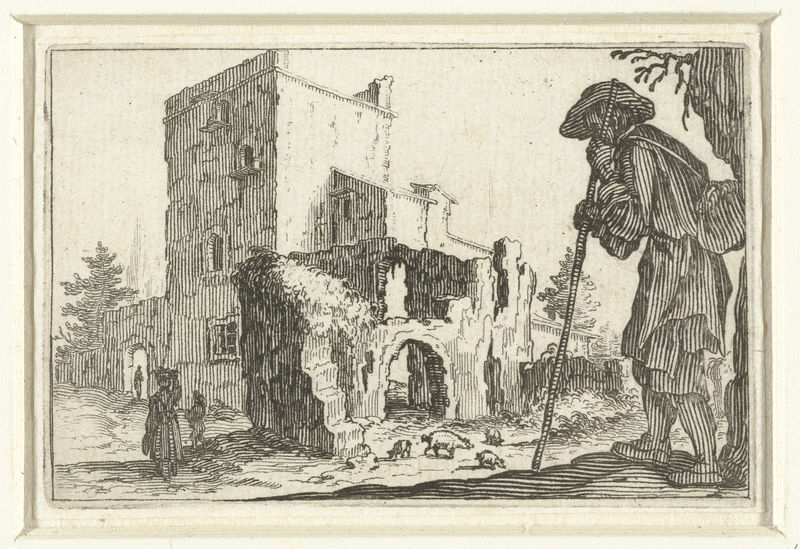
Titel: Man met tas en wandelstok bij ruïne
Künstler: Jacques Callot
Standort: Amsterdam
Institution: Rijksmuseum
Schlagwörter: arch, people, wall, windows, man, tree, building, house, landscape, village, black and white, ruin, ruins, animals, dog, monochrome, walking, fence, walk, engraving, livestock, stick, staff, hay, vanishing point, fallen, traveller, pigs, crumble, crumbling, poverty, male figure, city scene, anima;s, walking staff, coyote, itinerancy